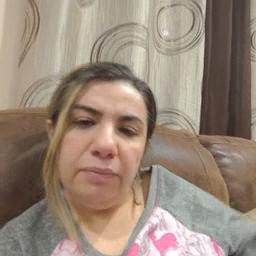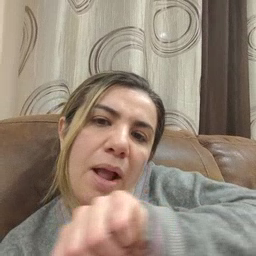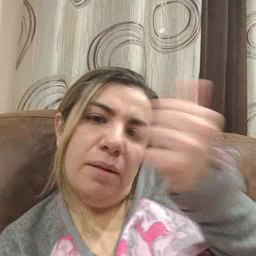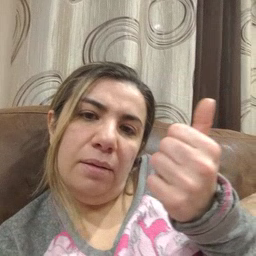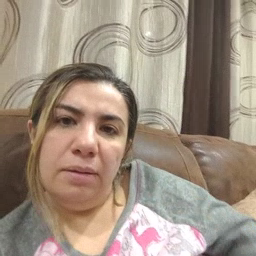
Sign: another